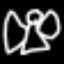
Label: angel